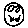
Label: smiley face